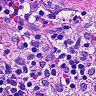
Metastatic tissue present: no